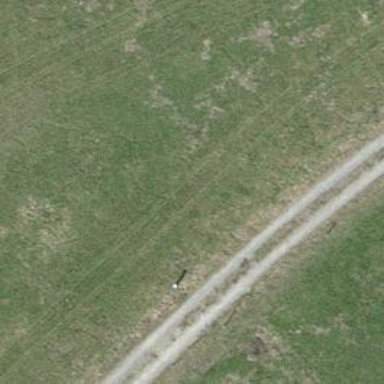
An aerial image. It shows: Track with compacted grade3 surface.